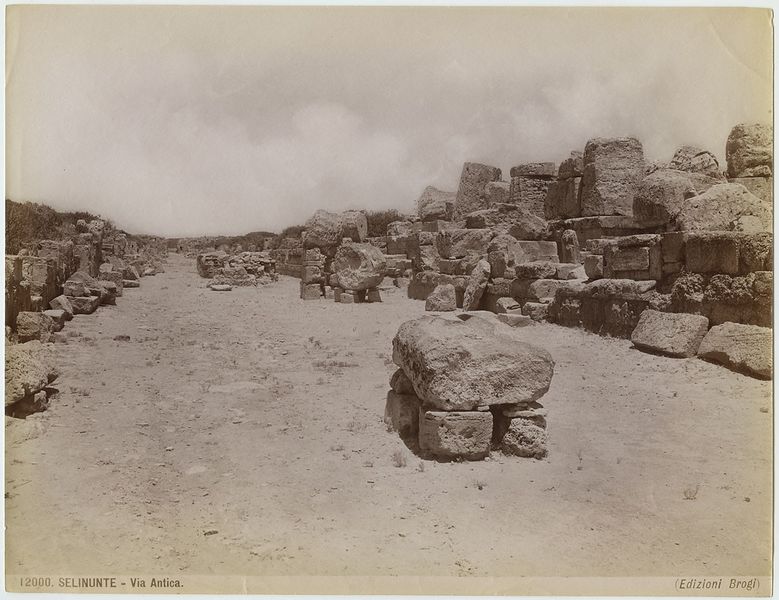
Künstler: Giacomo Brogi
Standort: Hamburg
Institution: Museum für Kunst und Gewerbe Hamburg
Schlagwörter: landschaft, geschichte, foto, fotografie, photographie, photo, anlagen, ausgrabung, selinunt, albumin, grabung, landschaftsdarstellung, lichtbild, landschaftsphotographie, landschaftsfotografie, historische, bildwerke, angewandte und bildende kunst, hessische systematik, schwarzweißpositivverfahren, silbersalzverfahren, schwarzweißfotografie, gebäude, örtlichkeit, straße, stätte, albuminpapier, archäologische